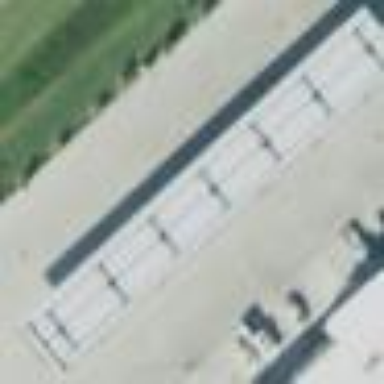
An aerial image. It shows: Fuel amenity located on the roof of building.